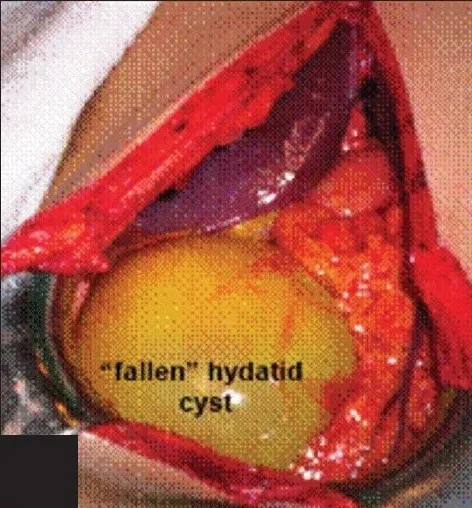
The cyst in the abdomen.
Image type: medical_photograph (other_medical_photograph)